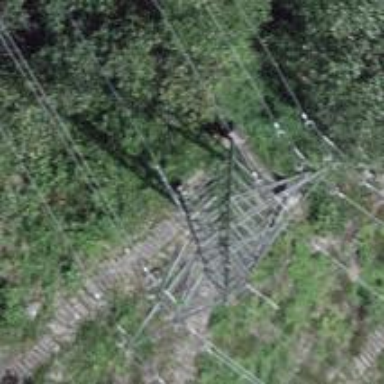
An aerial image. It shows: Three cables of power line.